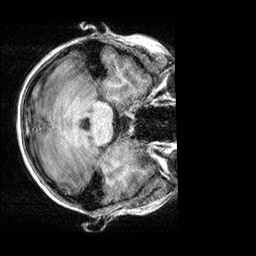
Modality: T1w
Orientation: axial
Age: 28
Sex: female
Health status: healthy
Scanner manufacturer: siemens
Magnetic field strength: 3 T
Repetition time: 2.3 s
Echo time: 0.00303 s